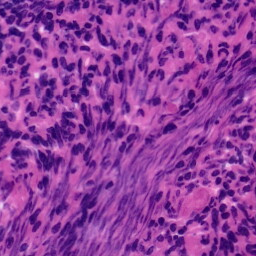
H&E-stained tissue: Tonsil